Question: I am trying to align an image at the right side of unordered list. So the contact info is displayed on the left side.
'''
<div id="contact">
<h1>Contact Us</h1>
<ul>
<li>
<div class="icon"><img src="images/map.png" alt=""></div>
<div class="info"><b>Address</b></div>
<div class="sub-info">72 John Doe area</div>
</li>
<li>
<div class="icon"><img src="images/email.png" alt=""></div>
<div class="info"><b>Email</b></div>
<div class="sub-info">email@domain.com</div>
</li>
<li>
<div class="icon"><img src="images/phone.png" alt=""></div>
<div class="info"><b>Phone</b></div>
<div class="sub-info"><PHONE></div>
</li>
</ul>
<img src="images/location.png" alt="">
</div><!-- contact -->
'''
Below is the code where i used table alignment for list elements as shown above in the HTML code.
'''
#contact{
background-color: #f2f2f2;
margin: 0 auto;
padding: 5% 5% 5% 12.5%;
}
#contact ul{
width: 50%;
margin: 0;
margin-top: 60px;
}
#contact li{
display: table;
margin-bottom: 50px;
}
.icon, .info, .sub-info{
display: table-cell;
}
.info, .sub-info{
vertical-align: middle;
}
.icon, .info{
width: 80px;
}
'''
Image for more clarity

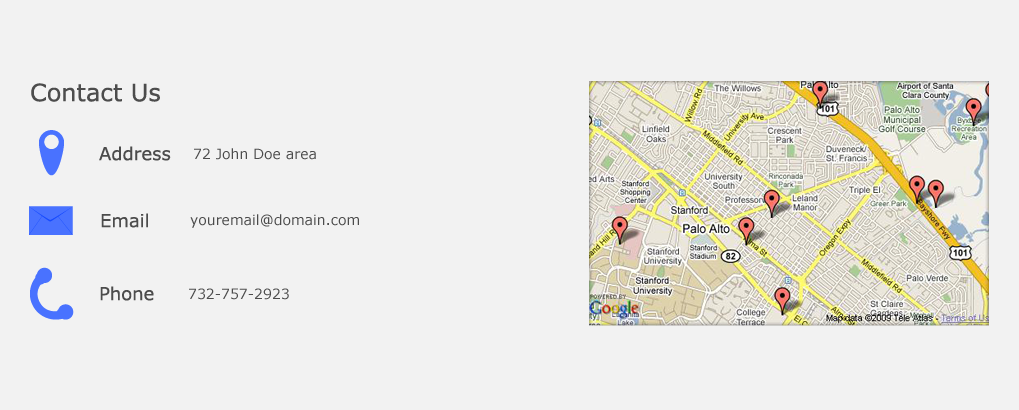
Answer: Use
'''
display: inline-block; vertical-align: top;
'''
on both your '<ul>' and '' elements. Fiddle: <URL>
You'd need to adjust a little for your specific image/icon sizes, but you get the idea.